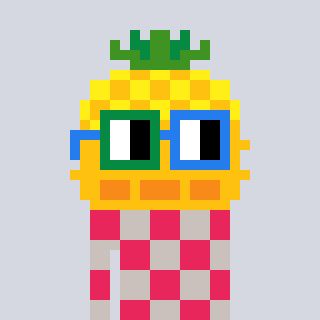
a pixel art character with square green and blue glasses, a pineapple-shaped head and a foggrey-colored body on a cool background